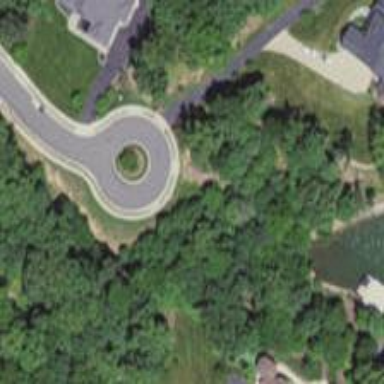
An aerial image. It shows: Turning loop on the road.